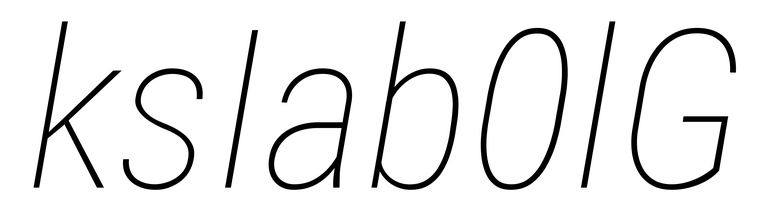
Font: Roboto-Italic_Condensed_Thin_Italic